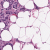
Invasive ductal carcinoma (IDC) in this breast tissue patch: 1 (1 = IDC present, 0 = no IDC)